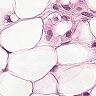
Metastatic tissue present: yes